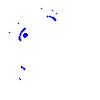
Particle: kaon